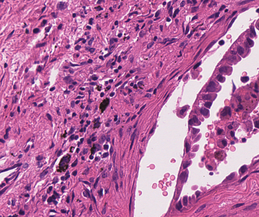
Tumor epithelial tissue: yes
Tumor-associated stroma tissue: yes
Normal tissue: no